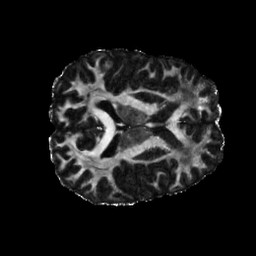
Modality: FA
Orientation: axial
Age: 27
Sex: male
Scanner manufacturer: siemens
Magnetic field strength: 6.98 T
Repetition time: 7.08 s
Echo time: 0.0756 s